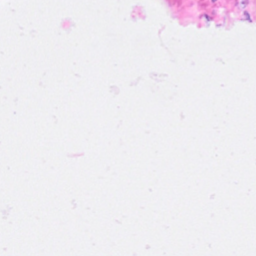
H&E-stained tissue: Breast